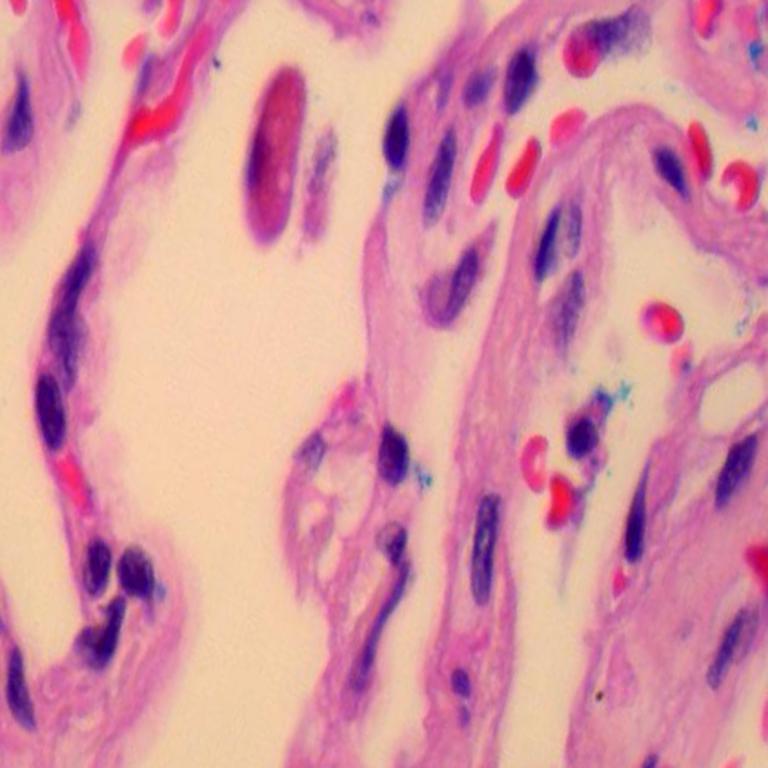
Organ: lung
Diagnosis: benign